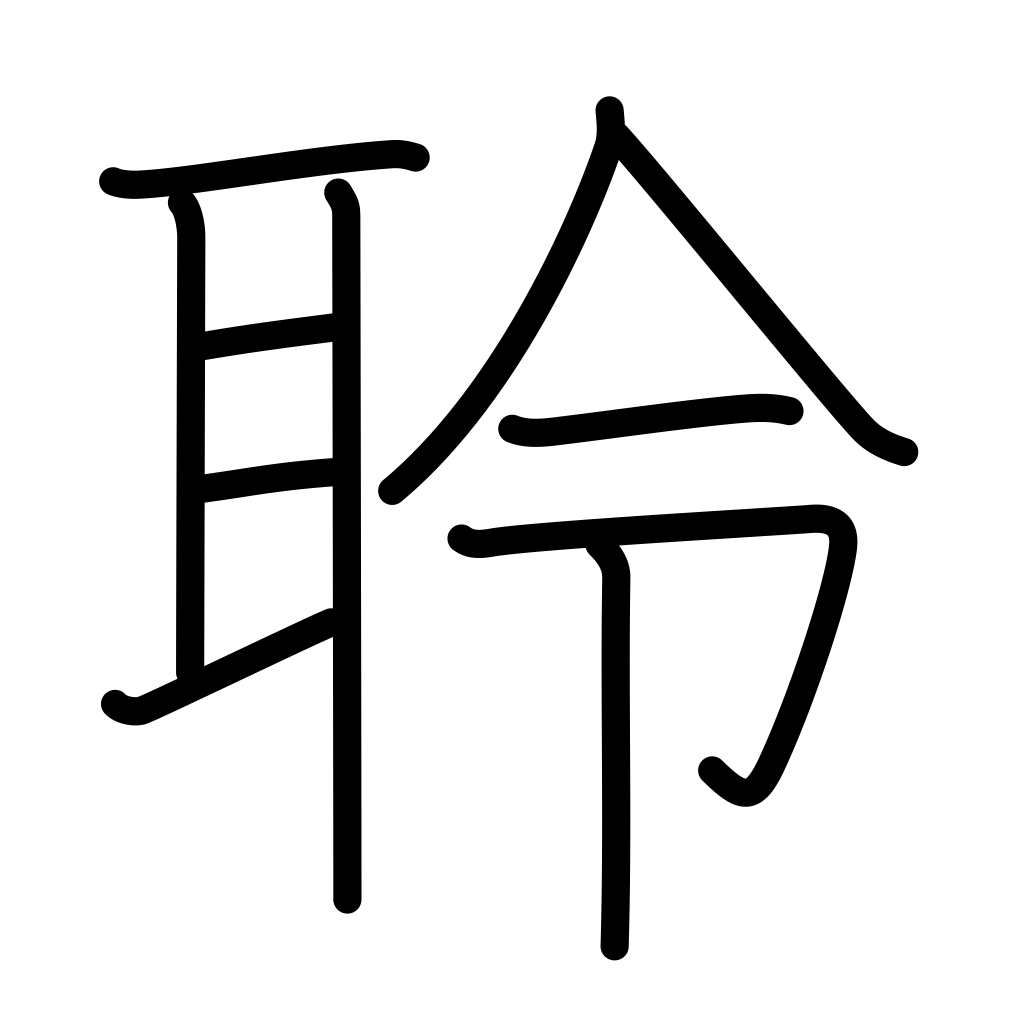
Meaning: listening, realizing